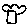
Label: tree